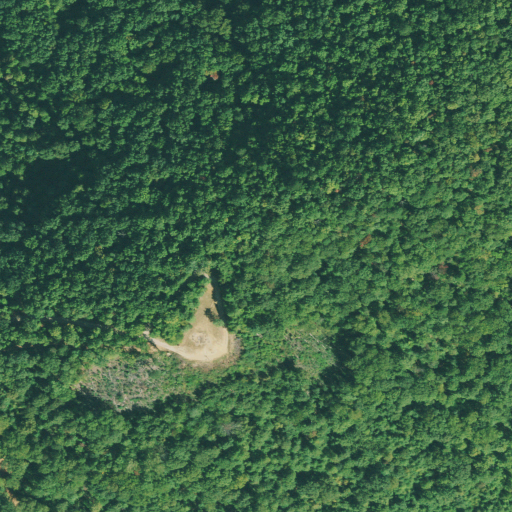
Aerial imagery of mountain in South Carolina named High Spur Knob containing deciduous forest, mixed forest, open development, and pasture